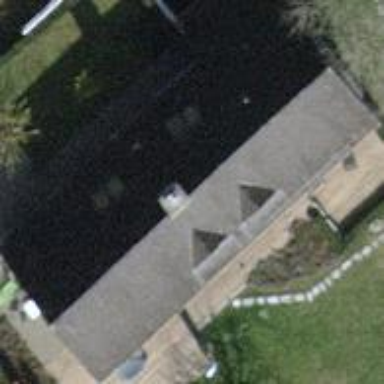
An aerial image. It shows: Building with tile roof.